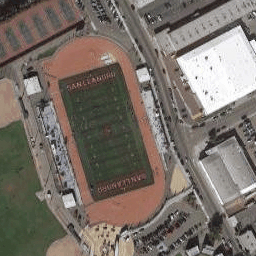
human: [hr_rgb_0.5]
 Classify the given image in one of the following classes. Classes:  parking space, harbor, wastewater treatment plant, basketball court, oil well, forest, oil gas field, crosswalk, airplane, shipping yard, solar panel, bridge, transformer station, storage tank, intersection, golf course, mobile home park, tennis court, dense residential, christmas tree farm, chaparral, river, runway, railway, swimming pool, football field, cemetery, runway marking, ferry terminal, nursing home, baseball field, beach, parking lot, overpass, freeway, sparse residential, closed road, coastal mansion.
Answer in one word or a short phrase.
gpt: football field